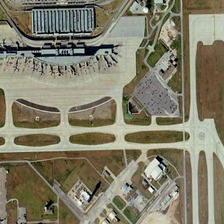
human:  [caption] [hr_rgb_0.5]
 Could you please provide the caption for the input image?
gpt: this is a big airport with some planes .

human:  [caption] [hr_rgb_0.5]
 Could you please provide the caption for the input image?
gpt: the ground is brown, the roads are grey and the buildings are grey .

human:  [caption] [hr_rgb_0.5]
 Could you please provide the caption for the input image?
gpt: many planes are parked next to a terminal near runways .

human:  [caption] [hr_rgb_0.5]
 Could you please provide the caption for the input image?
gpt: many planes are parked next to a terminal near runways .

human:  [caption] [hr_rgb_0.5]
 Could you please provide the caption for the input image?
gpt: this is a big airport with some planes .